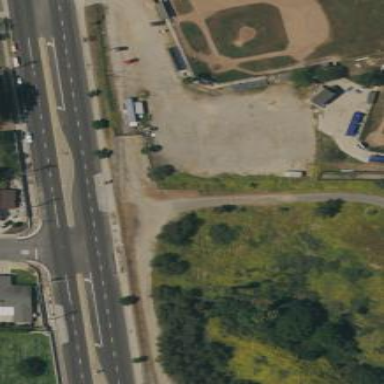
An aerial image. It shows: Unpaved surface parking area.